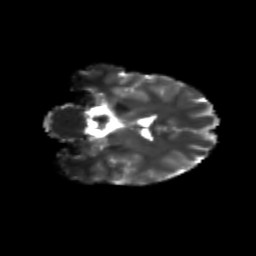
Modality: T2w
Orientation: coronal
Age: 24
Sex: male
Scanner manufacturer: siemens
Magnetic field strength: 3 T
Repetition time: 3.5 s
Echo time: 0.113 s